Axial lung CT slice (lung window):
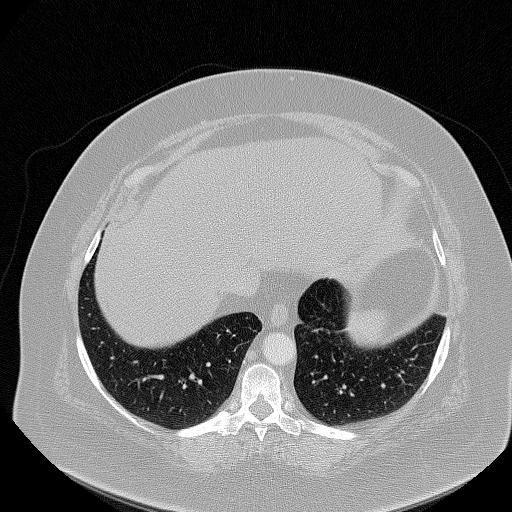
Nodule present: no